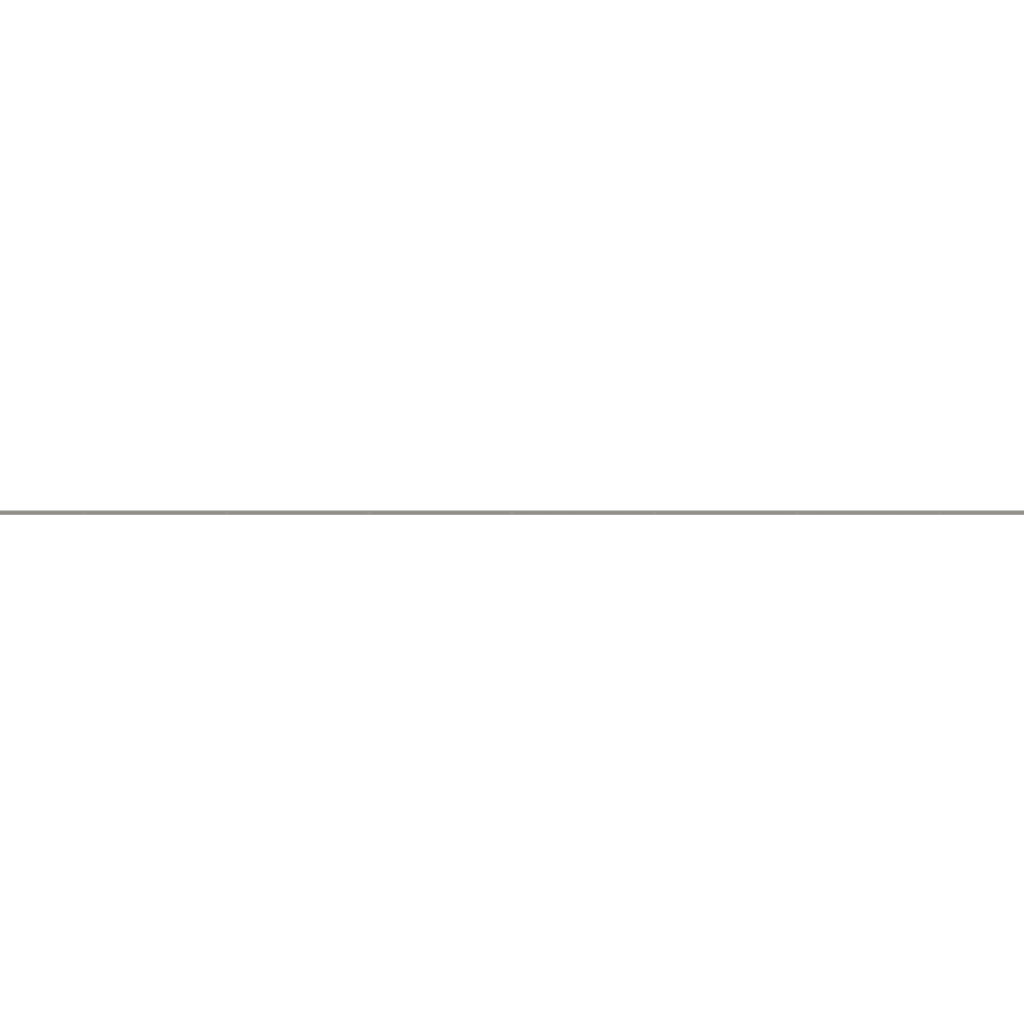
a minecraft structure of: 1000x11 Lava Tunnel